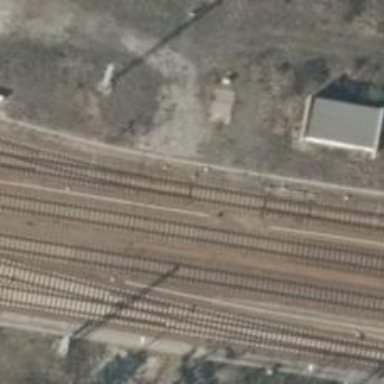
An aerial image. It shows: Railway switch.